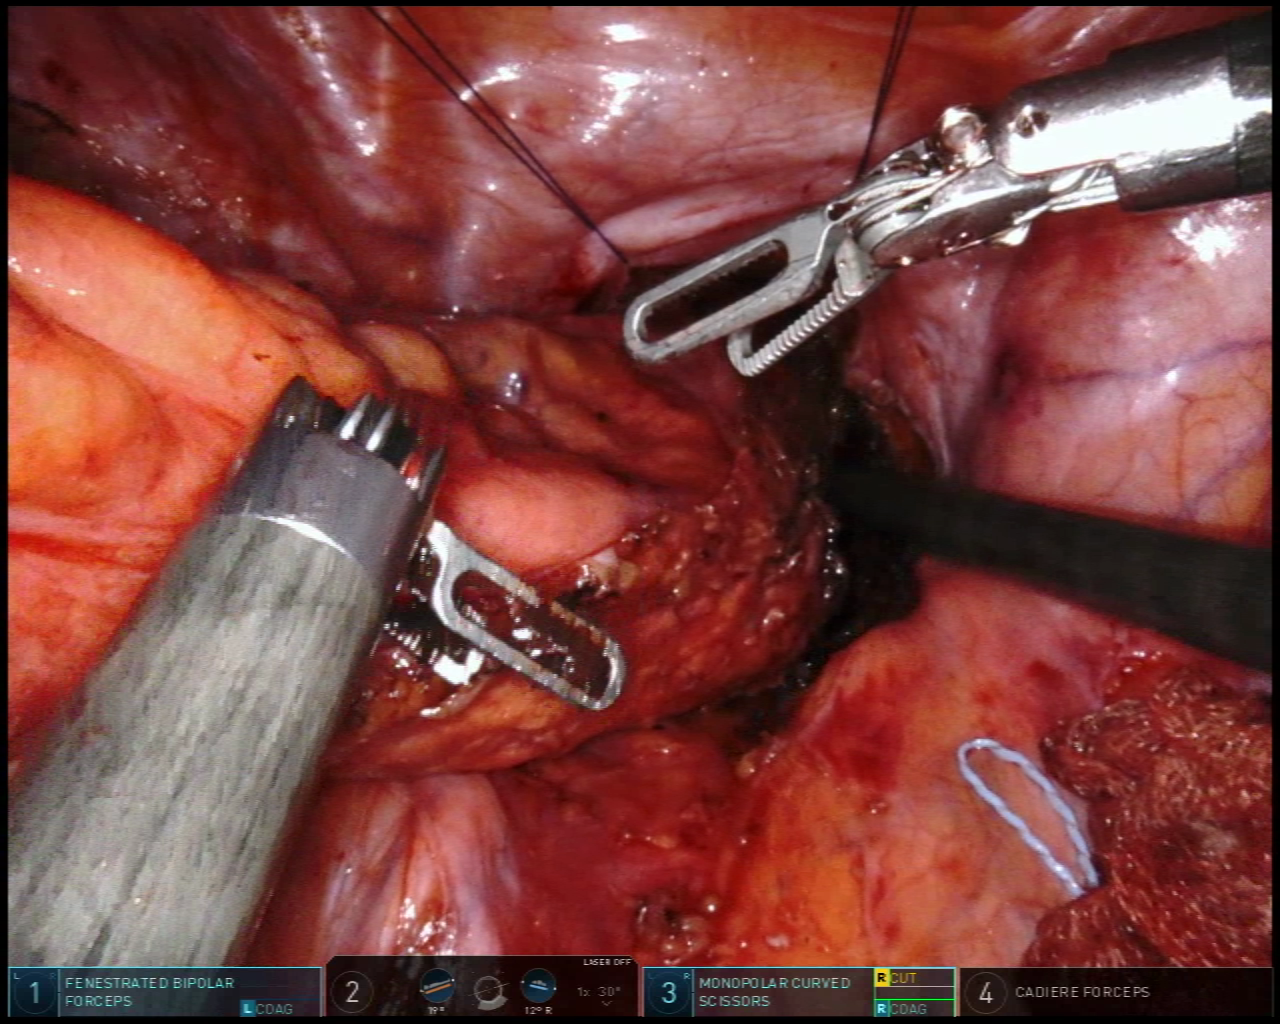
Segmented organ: ureter
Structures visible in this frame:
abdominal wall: yes
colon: no
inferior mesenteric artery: no
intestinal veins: no
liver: no
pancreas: no
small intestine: no
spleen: no
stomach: no
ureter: yes
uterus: no
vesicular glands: no